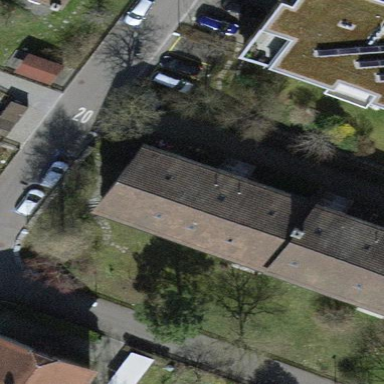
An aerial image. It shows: Building with tile roof.